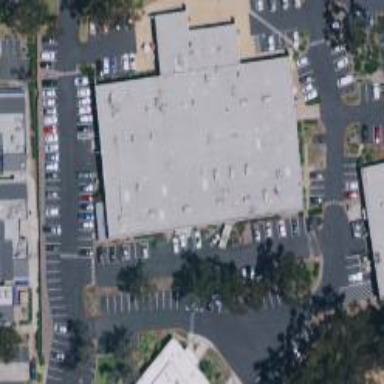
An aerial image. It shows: Industrial building.